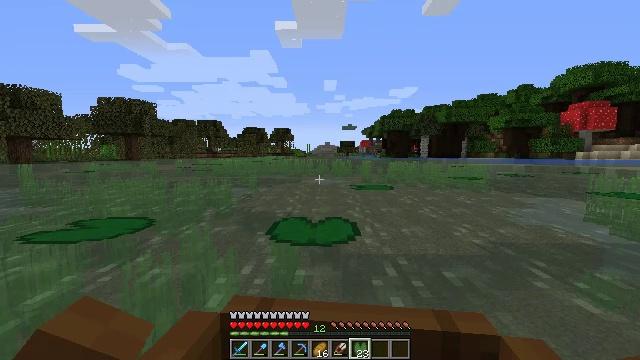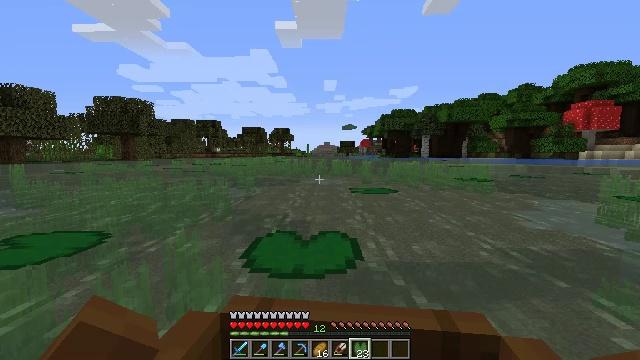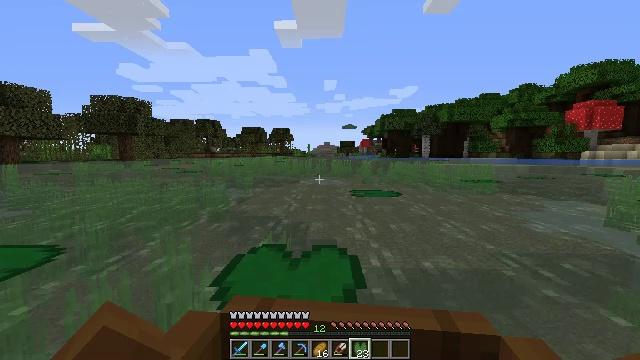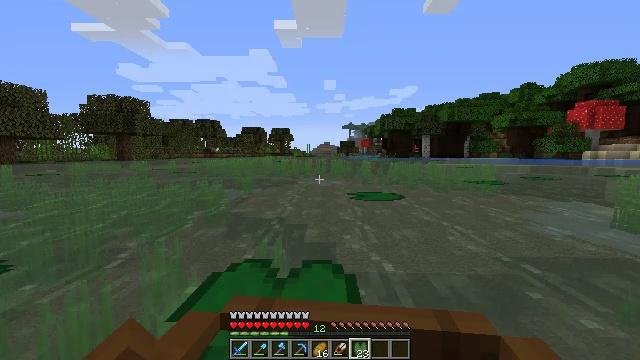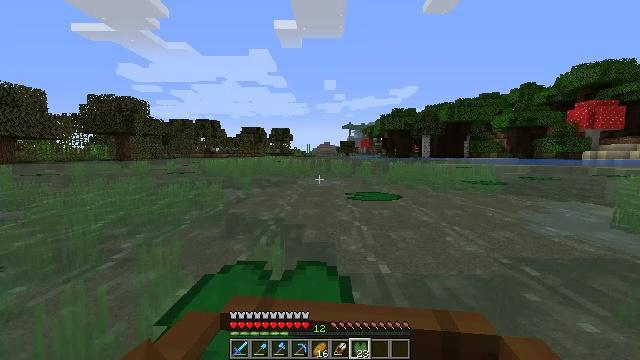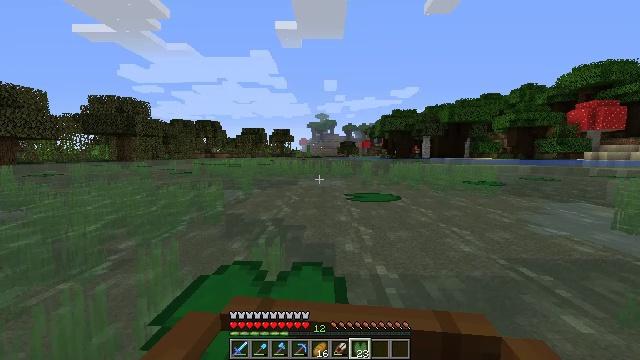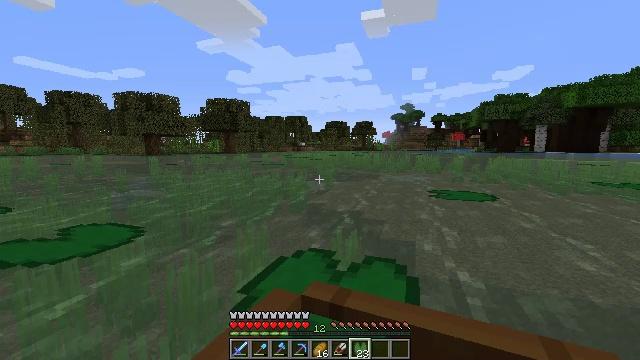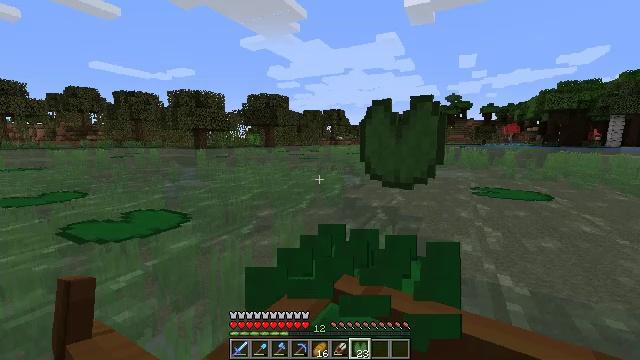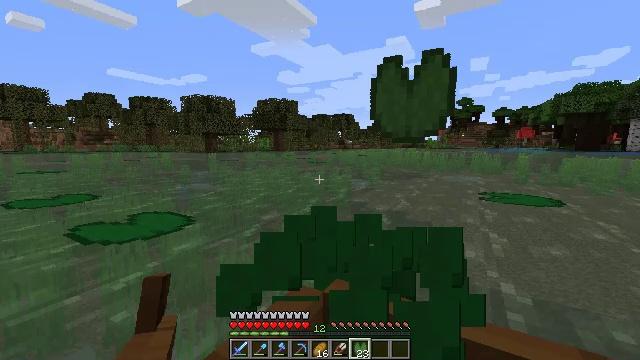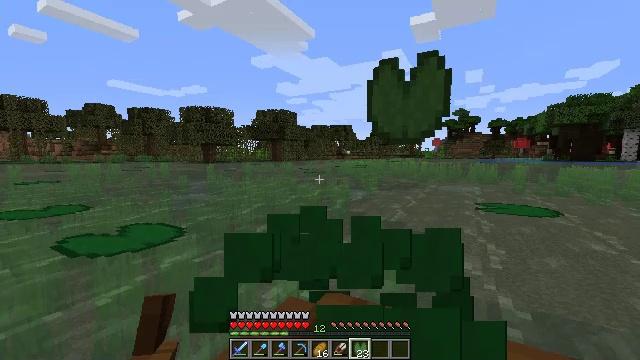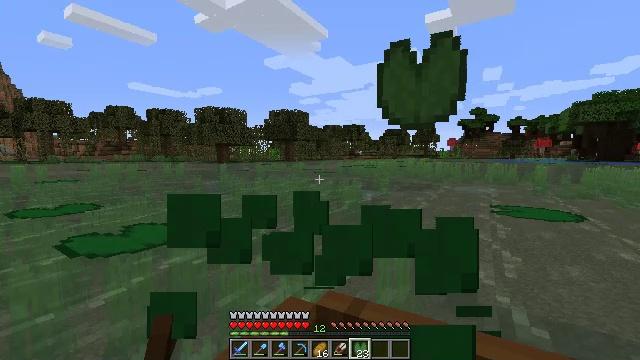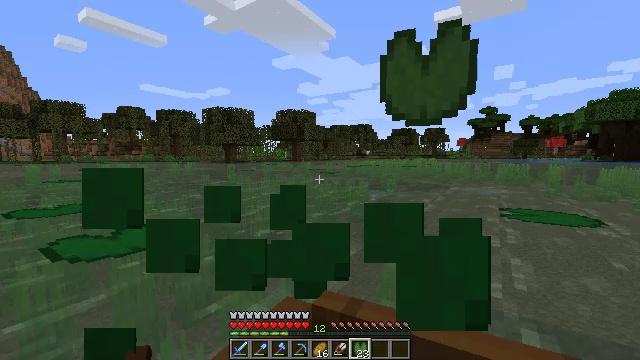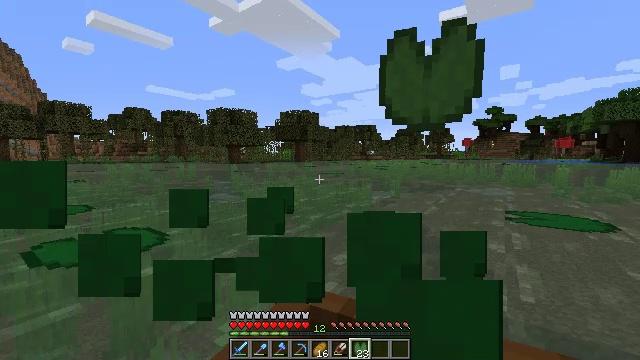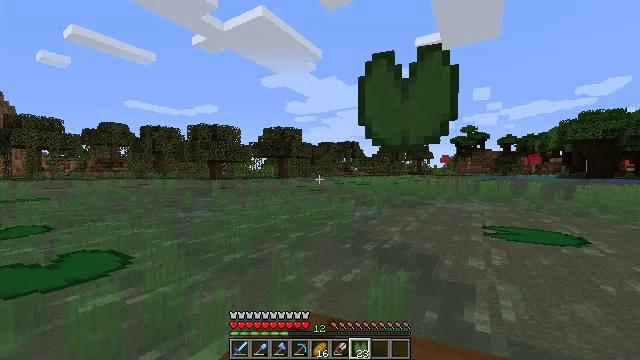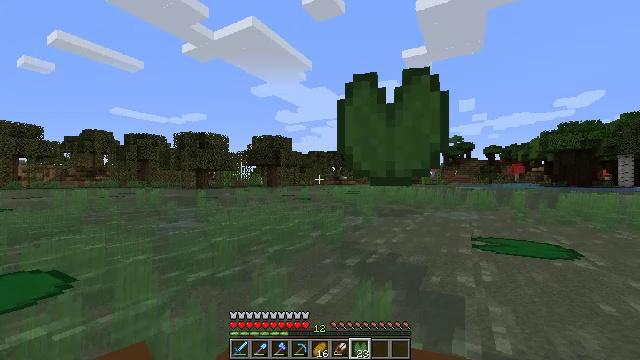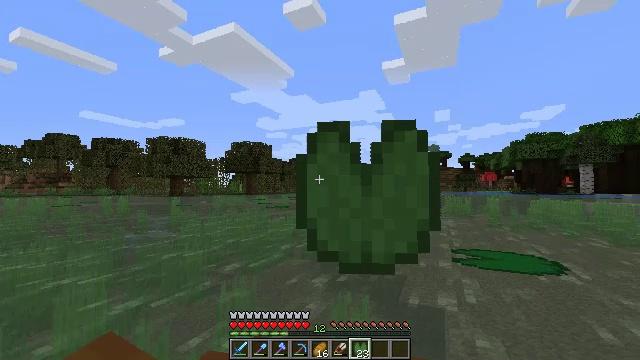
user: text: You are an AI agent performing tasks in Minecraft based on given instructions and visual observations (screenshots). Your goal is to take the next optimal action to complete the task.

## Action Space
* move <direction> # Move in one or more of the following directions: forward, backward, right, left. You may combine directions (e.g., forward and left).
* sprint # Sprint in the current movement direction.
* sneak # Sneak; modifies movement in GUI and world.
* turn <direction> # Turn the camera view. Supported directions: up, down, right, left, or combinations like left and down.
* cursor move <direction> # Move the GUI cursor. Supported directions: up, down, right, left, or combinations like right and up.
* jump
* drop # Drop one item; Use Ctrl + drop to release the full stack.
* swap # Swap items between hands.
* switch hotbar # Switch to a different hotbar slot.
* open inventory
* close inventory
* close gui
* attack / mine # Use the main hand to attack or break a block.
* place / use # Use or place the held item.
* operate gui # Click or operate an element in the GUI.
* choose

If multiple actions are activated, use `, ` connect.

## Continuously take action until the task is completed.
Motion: motion action
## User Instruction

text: Collect seagrass by hand or tool.
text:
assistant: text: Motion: move forward
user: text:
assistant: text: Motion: move forward
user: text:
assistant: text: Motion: move forward
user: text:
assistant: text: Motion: move forward
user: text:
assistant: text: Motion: move forward and move left
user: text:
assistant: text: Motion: move forward and move left, turn left and down
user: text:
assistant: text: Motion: move forward and move left, turn left and down
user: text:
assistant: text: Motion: move forward, turn right
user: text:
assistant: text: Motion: move forward, turn right and up
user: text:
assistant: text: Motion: move forward
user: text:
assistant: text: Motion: move forward
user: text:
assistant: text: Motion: move forward
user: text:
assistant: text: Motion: move forward, turn right and up
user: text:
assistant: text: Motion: move forward, turn right and up
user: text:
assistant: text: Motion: move forward, turn right and up
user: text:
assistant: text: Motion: move forward
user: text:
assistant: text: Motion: move forward
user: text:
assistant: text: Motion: move forward
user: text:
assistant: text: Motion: move forward
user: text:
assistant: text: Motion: move forward
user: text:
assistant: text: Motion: move forward
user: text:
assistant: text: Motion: move forward, turn right and down
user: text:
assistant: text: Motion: move forward
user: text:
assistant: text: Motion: move forward, turn right and down
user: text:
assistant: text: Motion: move forward, turn right
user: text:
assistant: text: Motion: move forward, turn right and down
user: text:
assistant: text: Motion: move forward, turn right and down
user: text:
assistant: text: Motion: move forward, turn right and down
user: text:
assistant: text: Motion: move forward, turn right and down
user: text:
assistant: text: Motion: move forward, use / place